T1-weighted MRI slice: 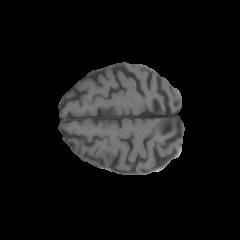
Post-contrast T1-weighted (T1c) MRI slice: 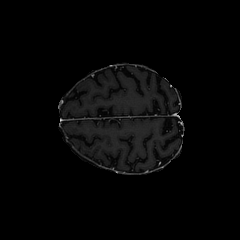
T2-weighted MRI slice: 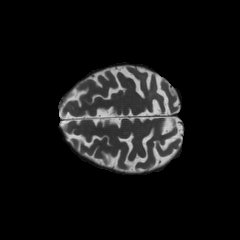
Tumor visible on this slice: yes